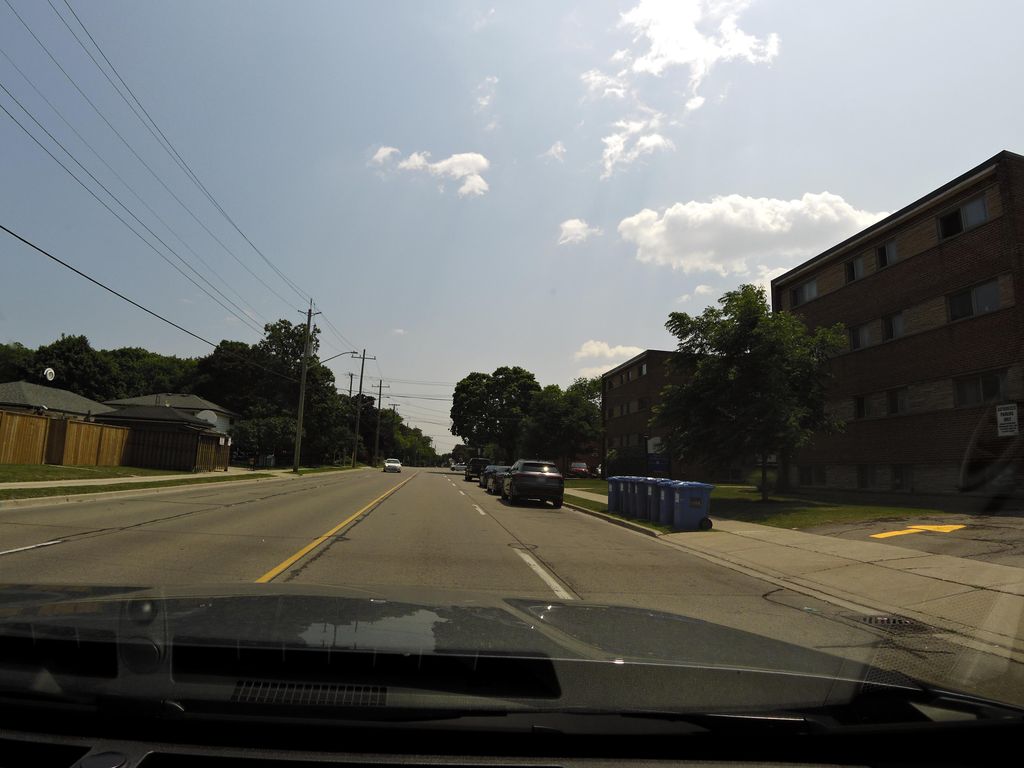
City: hamilton